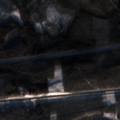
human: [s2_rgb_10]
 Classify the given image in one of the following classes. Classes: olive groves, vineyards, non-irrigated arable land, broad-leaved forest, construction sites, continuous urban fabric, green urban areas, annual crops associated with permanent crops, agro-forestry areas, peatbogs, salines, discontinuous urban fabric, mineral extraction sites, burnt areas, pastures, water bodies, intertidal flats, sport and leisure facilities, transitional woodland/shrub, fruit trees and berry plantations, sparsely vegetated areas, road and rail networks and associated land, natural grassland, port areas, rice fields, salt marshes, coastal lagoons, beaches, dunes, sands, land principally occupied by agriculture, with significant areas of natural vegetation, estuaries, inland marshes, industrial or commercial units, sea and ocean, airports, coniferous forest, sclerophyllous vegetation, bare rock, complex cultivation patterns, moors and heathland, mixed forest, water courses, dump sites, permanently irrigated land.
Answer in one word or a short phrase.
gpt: coniferous forest, transitional woodland/shrub